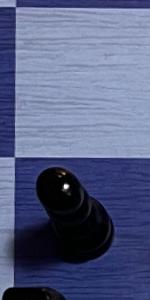
Label: Pawn_Black